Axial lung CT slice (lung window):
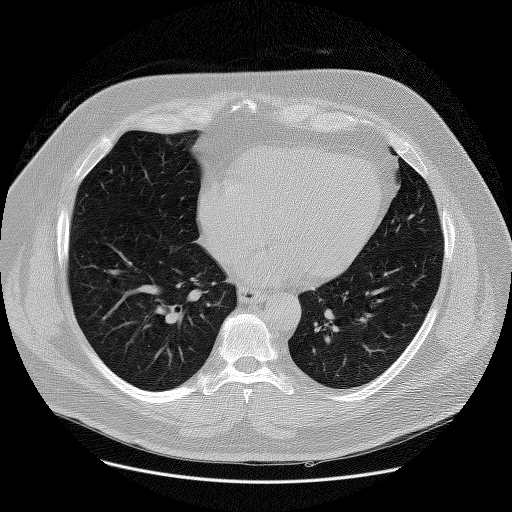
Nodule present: no